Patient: sex M, age 57
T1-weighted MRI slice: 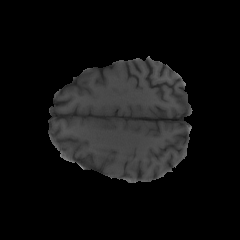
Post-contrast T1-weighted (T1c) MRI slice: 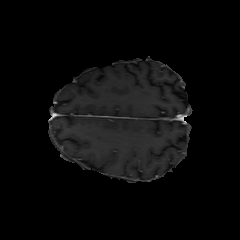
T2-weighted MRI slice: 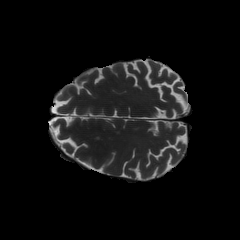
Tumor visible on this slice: no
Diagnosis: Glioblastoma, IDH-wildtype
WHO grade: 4